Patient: sex M, age 48
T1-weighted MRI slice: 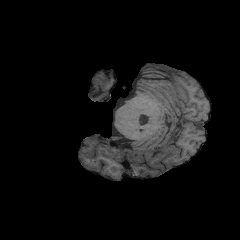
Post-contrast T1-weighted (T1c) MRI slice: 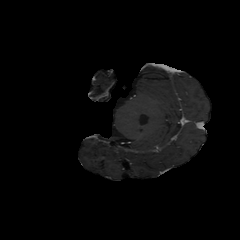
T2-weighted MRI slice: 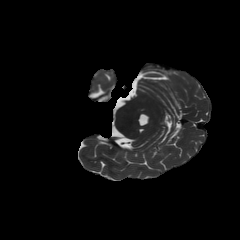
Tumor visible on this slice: no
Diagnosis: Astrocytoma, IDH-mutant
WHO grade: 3